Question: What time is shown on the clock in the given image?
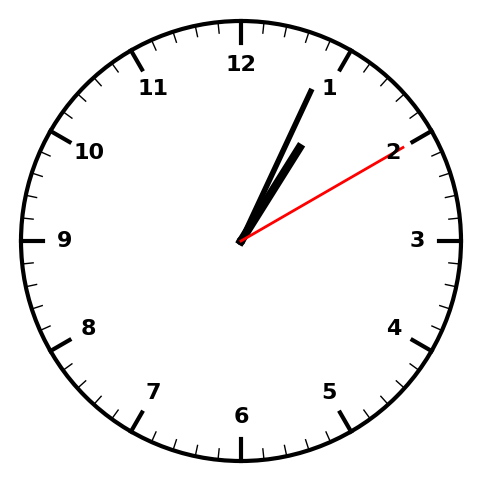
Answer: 01:04:10